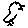
Label: bird